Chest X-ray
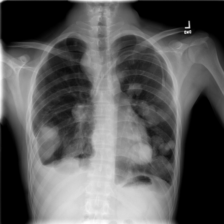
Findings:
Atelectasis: negative
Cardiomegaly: negative
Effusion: negative
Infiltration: negative
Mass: positive
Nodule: negative
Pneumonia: negative
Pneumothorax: negative
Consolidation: negative
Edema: negative
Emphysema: negative
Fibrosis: negative
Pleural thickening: negative
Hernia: negative